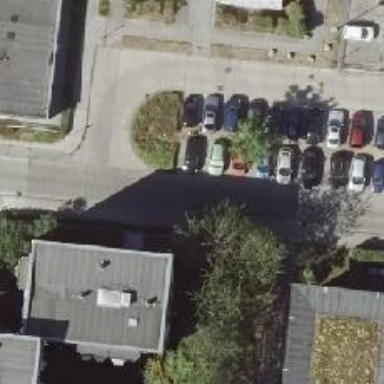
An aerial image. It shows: Residential road with concrete surface and sidewalks on both sides.